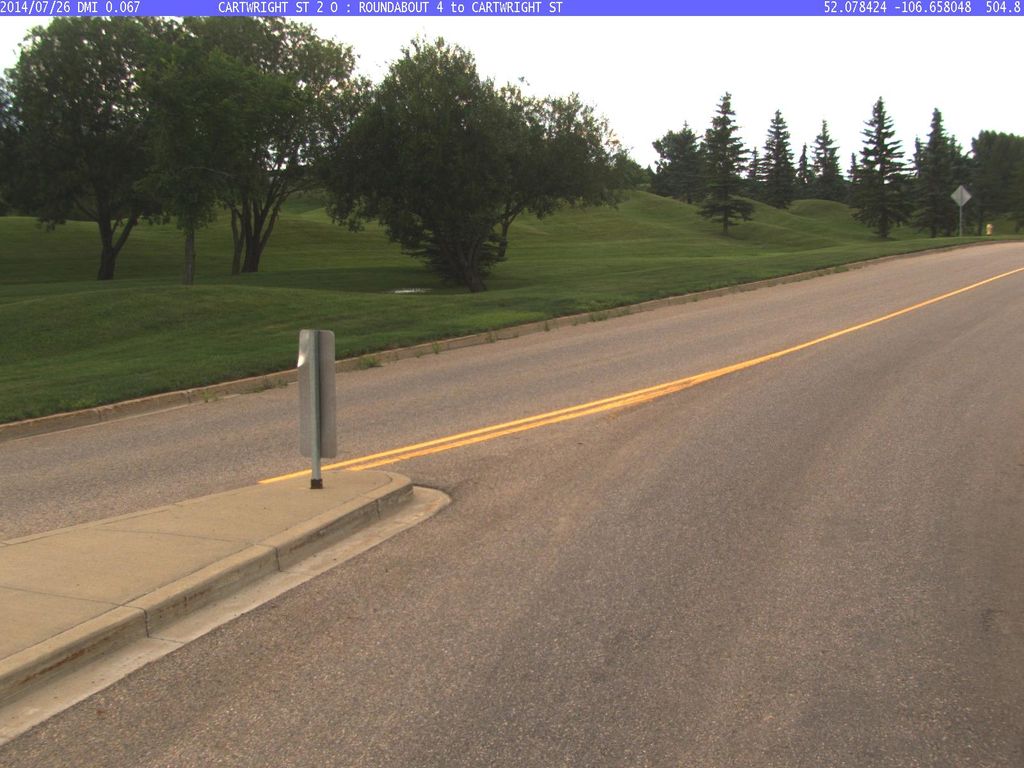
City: saskatoon